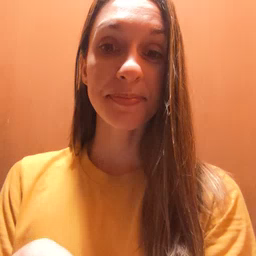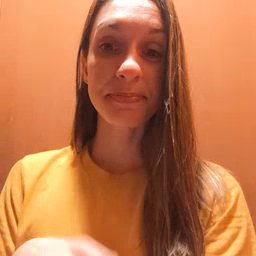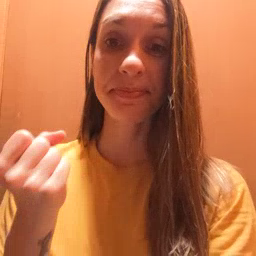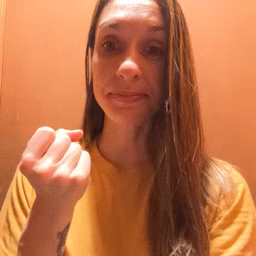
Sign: many